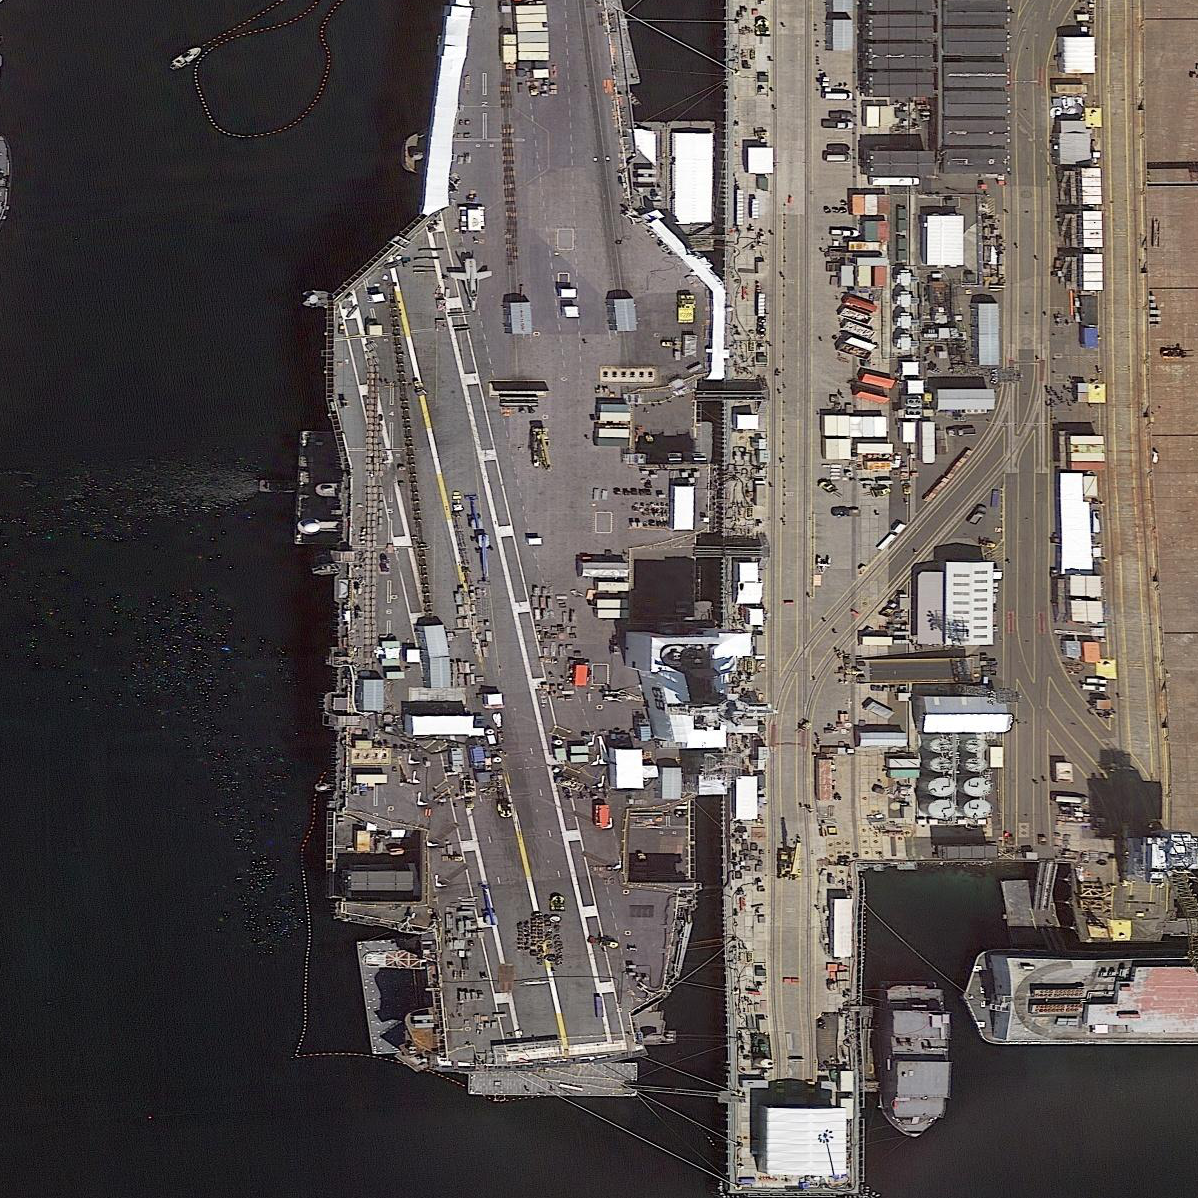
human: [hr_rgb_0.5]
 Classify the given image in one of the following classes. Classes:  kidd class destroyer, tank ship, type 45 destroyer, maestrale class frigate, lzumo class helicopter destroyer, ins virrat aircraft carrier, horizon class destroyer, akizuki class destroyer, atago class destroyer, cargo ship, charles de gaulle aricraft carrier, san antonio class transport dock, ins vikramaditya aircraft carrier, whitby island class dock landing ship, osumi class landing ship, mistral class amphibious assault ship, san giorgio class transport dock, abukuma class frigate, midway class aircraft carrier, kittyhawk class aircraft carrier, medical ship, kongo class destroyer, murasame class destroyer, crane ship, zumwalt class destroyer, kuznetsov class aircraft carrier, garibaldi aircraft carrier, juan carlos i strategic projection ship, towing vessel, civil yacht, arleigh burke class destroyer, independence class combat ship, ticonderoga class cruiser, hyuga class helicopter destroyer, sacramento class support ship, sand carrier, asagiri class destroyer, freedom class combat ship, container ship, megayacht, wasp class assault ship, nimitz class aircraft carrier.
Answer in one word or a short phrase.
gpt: Nimitz class aircraft carrier